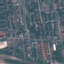
Land use / land cover class: Residential